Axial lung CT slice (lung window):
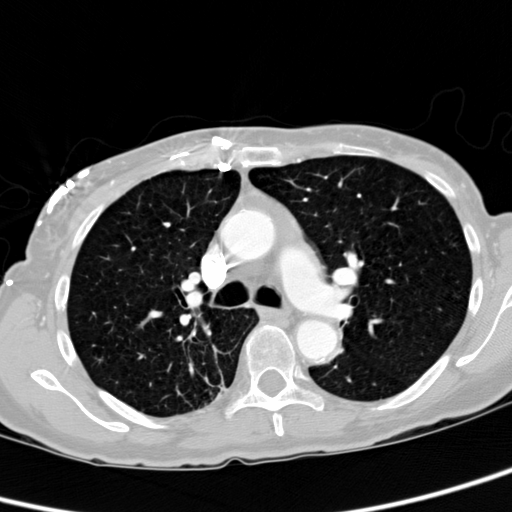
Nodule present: no